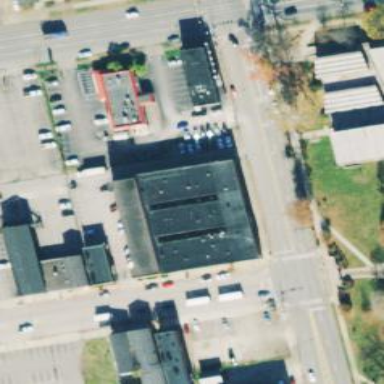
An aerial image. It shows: Retail area.